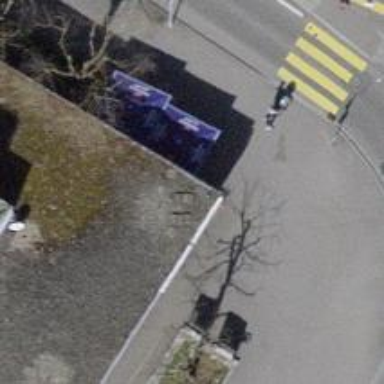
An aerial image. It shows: Public surveillance system is in place.